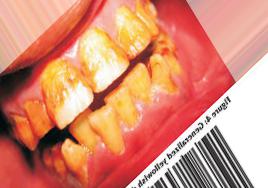
Condition: Tooth Discoloration